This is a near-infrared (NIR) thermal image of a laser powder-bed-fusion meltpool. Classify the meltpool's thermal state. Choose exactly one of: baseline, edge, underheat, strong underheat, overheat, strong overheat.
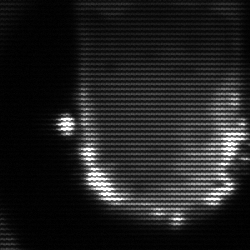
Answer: baseline